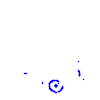
Particle: kaon